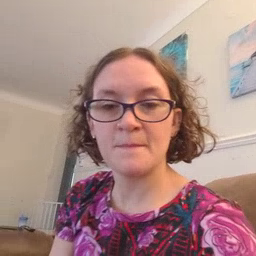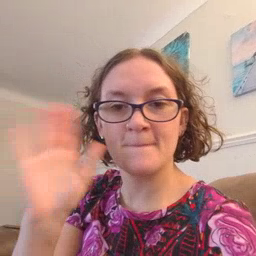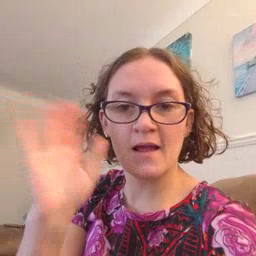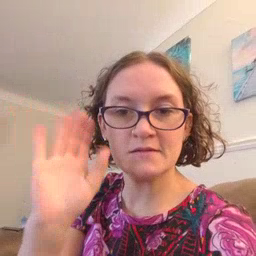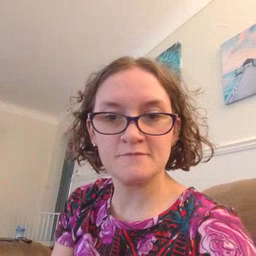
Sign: bye